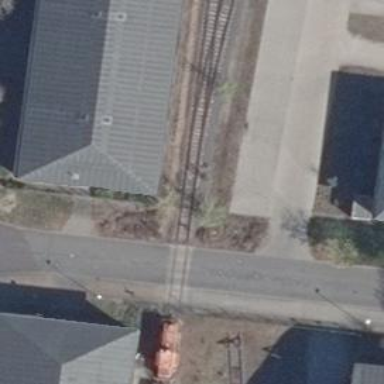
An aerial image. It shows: Railway switch.